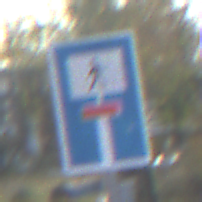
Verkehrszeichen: SackgasseFussgaengerDurchlaessig
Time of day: MorningAfternoon
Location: Outdoor (Urban)
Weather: PartlyCloudy
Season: NotSpecified
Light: Natural